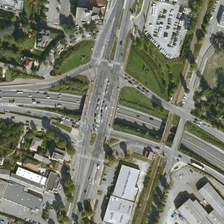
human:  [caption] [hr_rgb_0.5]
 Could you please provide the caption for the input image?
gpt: a large number of tall trees are planted on both sides of the road .

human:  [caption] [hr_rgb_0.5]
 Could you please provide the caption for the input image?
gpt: there are many houses around the road .

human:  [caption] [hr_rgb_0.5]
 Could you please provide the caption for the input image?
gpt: a large number of tall trees are planted on both sides of the road .

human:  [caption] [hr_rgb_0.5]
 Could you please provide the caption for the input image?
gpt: there are many houses around the road .

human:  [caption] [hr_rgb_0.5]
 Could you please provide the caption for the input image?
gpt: a large number of tall trees are planted on both sides of the road .